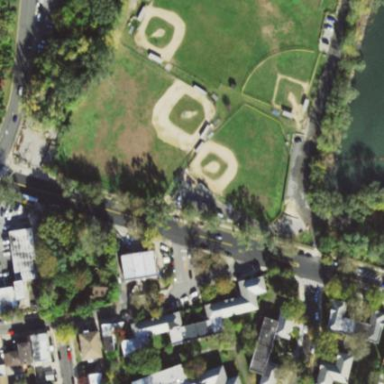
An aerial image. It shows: Baseball pitch for leisure and sports activities.